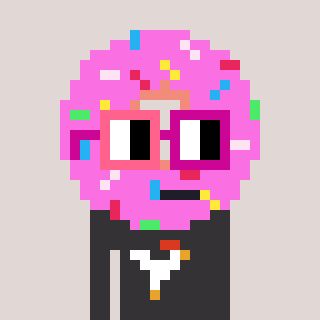
a pixel art character with square pink and red glasses, a doughnut-shaped head and a grayscale-colored body on a warm background